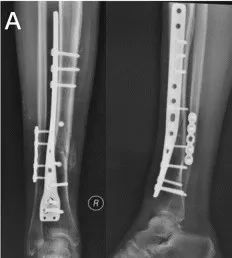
A 33-year-old woman underwent open reduction and internal fixation (A,B) following fractures of the right tibia and fibula caused by a fall.
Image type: radiology (x_ray)